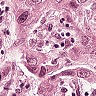
Metastatic tissue present: yes